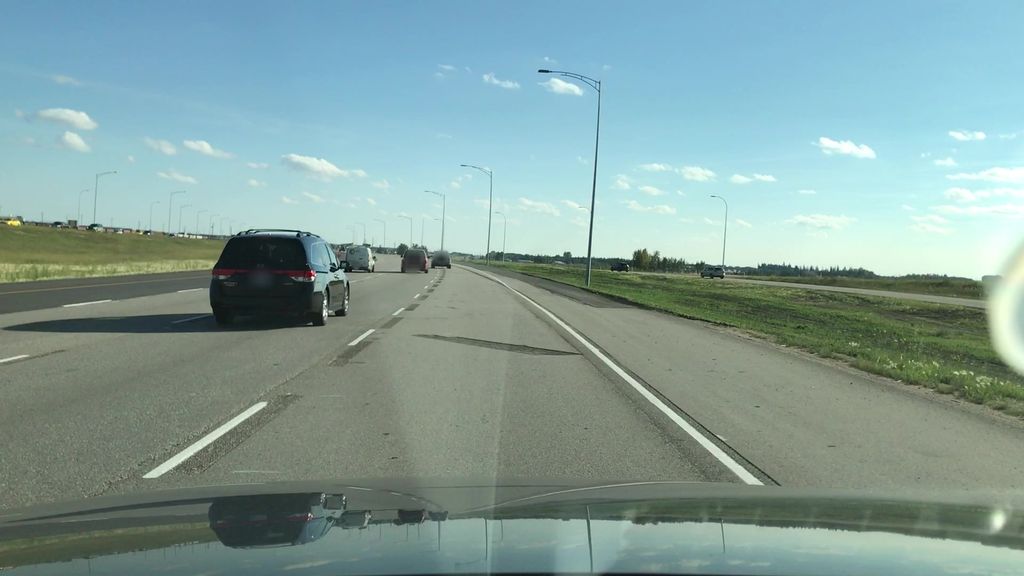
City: edmonton